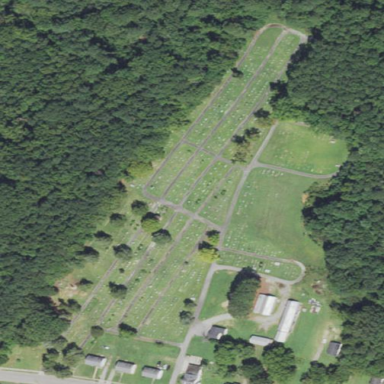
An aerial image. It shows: Cemetery.